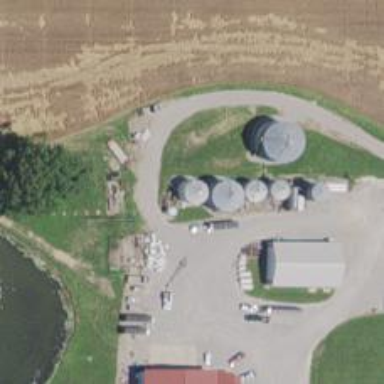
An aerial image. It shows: Silo.